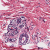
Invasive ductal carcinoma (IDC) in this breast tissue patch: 0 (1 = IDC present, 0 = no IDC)